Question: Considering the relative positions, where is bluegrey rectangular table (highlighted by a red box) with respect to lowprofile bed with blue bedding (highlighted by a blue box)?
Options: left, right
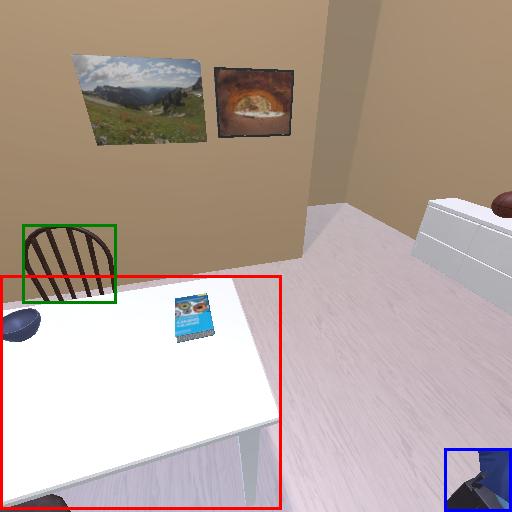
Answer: left